Field crop: maize
Growth stage: 2
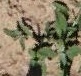
Species: atriplex